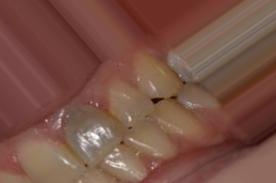
Condition: Tooth Discoloration